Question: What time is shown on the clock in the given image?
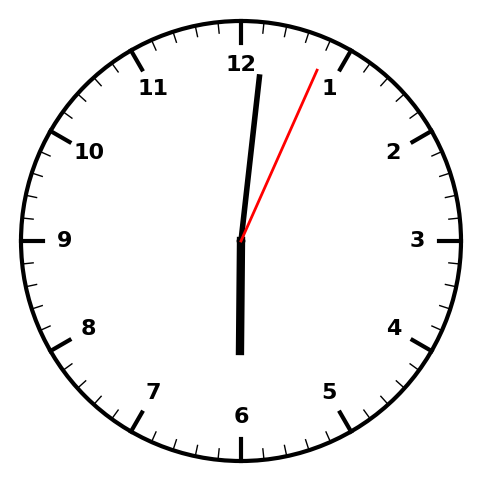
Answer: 06:01:04